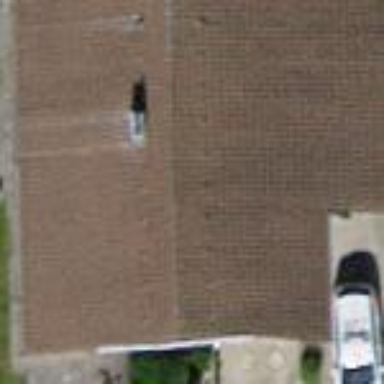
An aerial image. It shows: Gabled roof house.